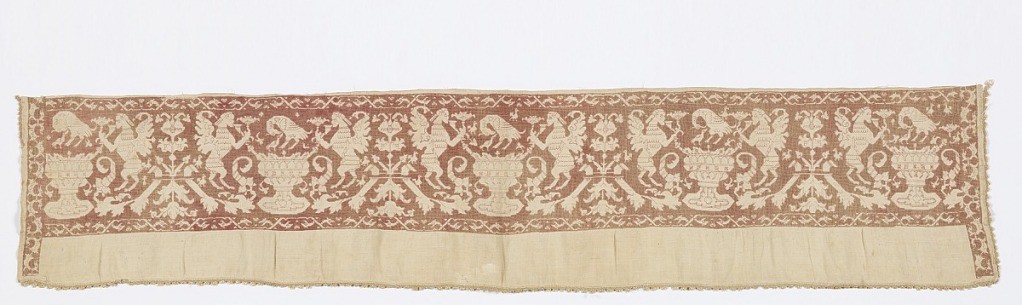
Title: Band
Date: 17th century
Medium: silk embroidery on linen foundation Technique: embroidered in cross stitch on plain weave foundation
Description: Band of embroidery in red silk on a white linen foundation; the background is embroidered with the figures reserved in plain cloth. Design of pelicans on urns with human-headed beasts on either side.